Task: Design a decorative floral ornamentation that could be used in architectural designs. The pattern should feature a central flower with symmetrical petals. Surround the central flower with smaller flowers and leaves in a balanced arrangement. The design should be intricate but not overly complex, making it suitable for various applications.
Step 164:
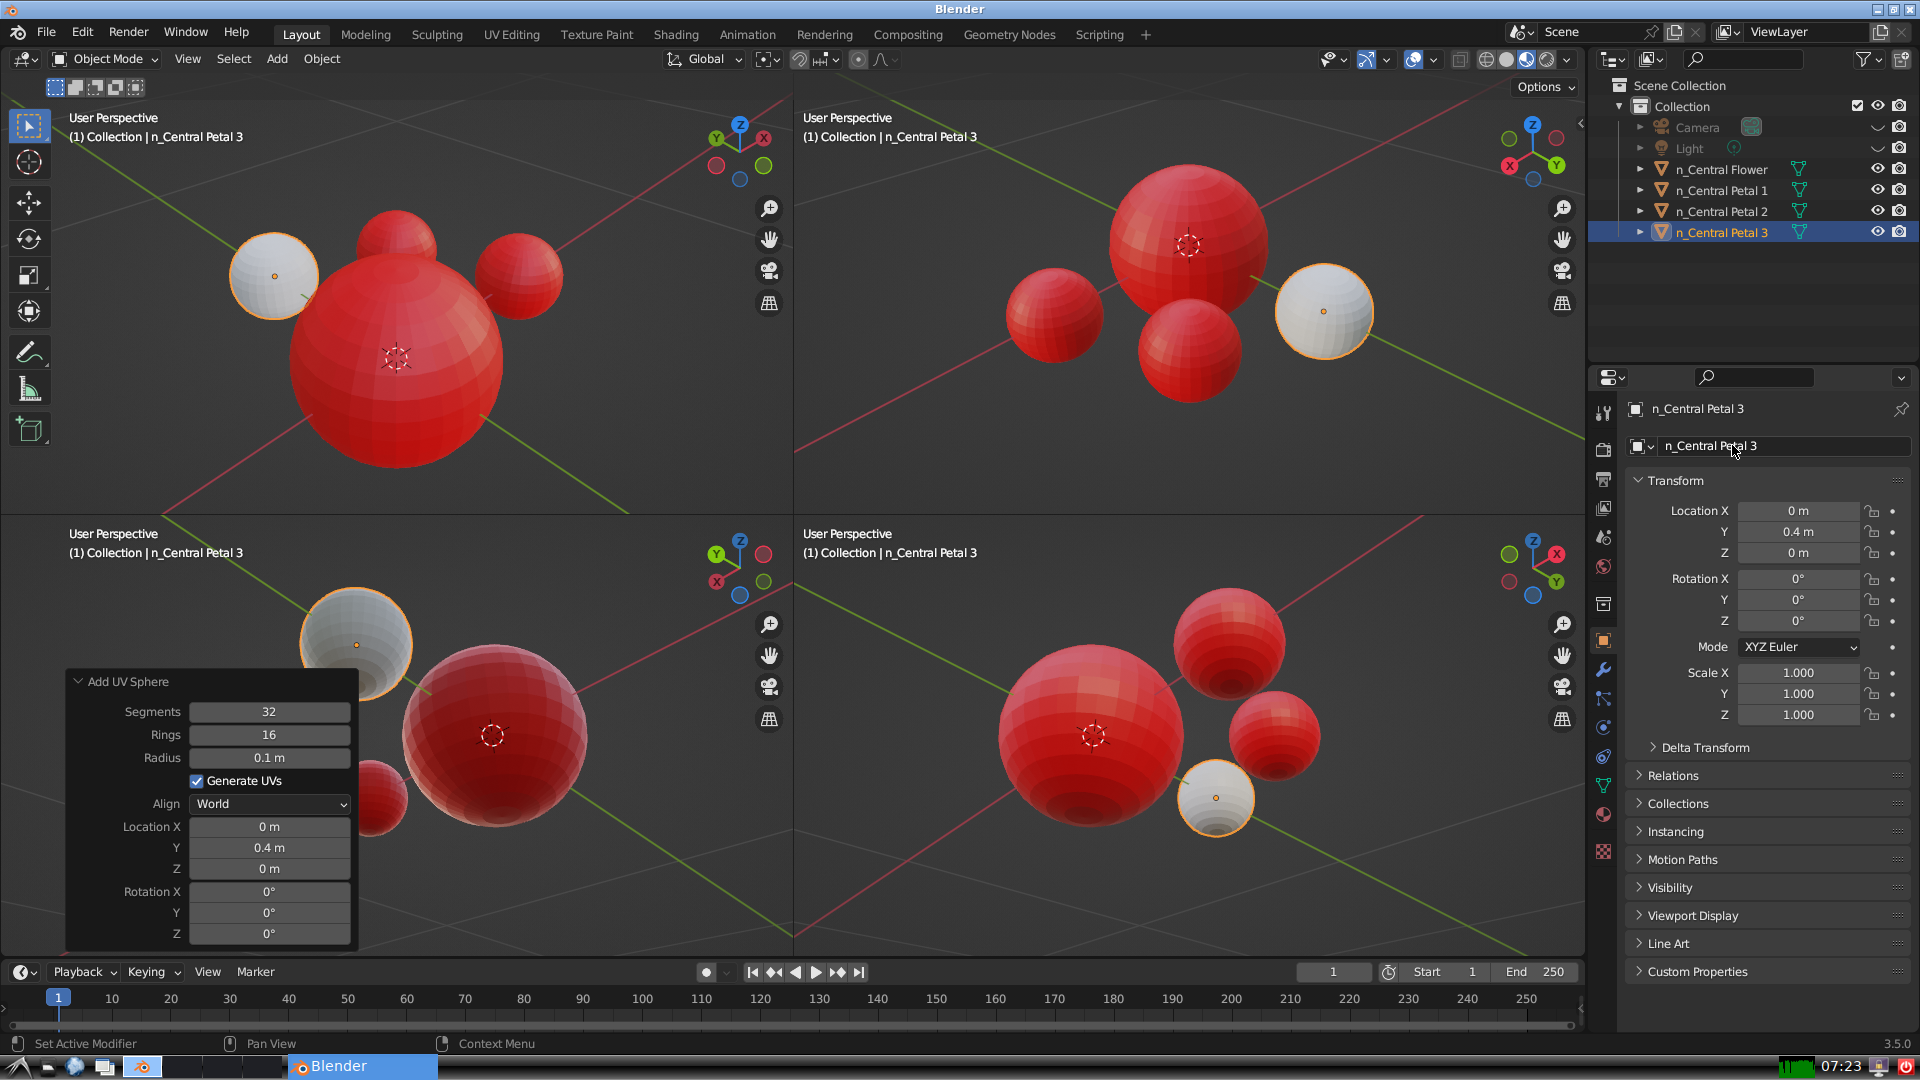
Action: {"mouse_move": [1603, 815]}